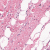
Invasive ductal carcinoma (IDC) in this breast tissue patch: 0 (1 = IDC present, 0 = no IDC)